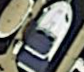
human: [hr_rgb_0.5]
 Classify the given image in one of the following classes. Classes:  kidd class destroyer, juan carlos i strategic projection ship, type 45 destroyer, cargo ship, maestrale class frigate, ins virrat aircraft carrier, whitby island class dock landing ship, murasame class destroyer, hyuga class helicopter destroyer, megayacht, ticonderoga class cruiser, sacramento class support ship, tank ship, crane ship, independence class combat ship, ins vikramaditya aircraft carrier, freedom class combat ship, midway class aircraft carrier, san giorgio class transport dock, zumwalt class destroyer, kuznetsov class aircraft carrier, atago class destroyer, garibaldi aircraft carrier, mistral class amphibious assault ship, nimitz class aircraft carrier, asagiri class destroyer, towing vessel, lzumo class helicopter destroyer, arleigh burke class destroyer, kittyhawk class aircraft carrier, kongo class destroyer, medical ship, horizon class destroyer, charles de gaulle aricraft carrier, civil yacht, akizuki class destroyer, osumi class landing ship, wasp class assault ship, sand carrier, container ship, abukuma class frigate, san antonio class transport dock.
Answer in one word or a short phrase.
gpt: Civil yacht